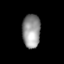
Tissue: lung
Cell type: Others
Senescence score: 0.1863
Nuclear area (px): 597
Mean DAPI intensity: 148.018